Question: I have a post-build script (powershell) which throws an exception, as expected. The post-build script is defined in the build definition in the 'Post-build script path' section. The exception is logged in the 'Other Errors and Warnings' section of the build.
With gated check-in turned on changes are still committed even though the build is classed as 'partial' (because the post build script failed).
It seems that commits are only rejected if MSBuild fails or the unit tests fail.
How can I reject any commits on a partial build result?

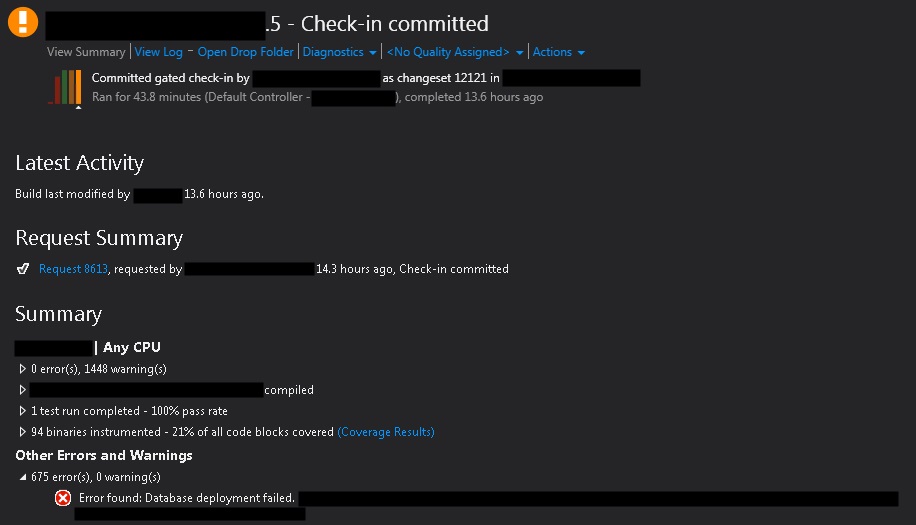
Answer: You can modify the build template to implement a different logic, if you don't like it: see <URL>.